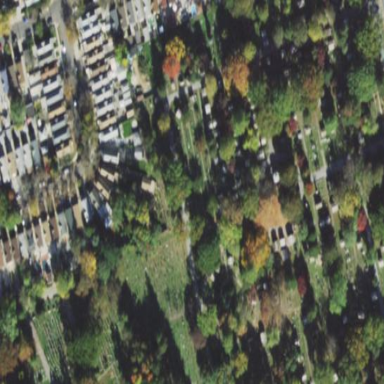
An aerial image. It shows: Cemetery.